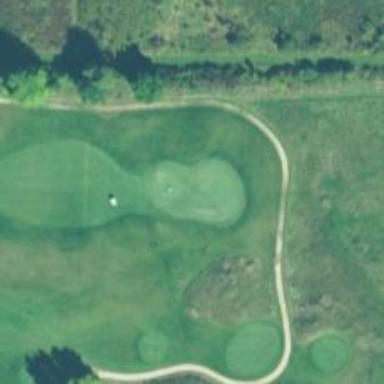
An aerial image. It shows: Golf hole.